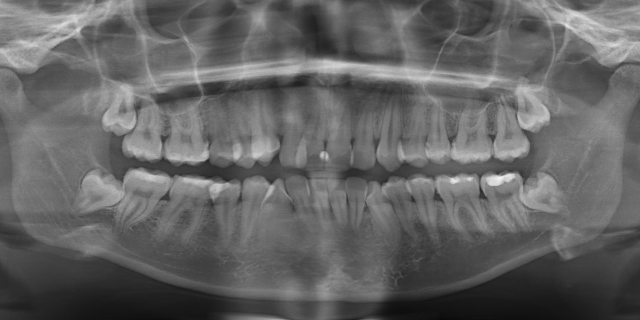
adult